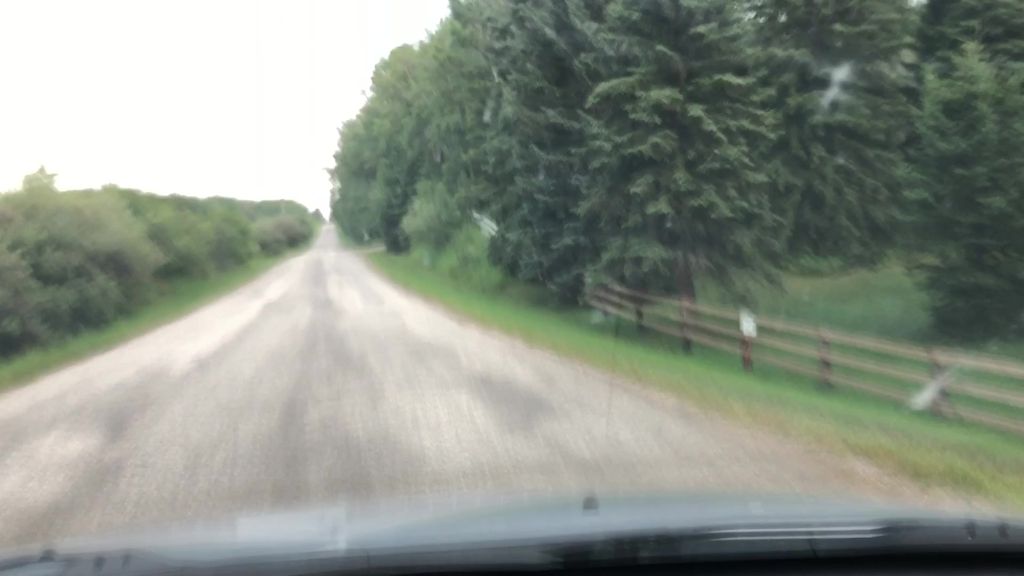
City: edmonton